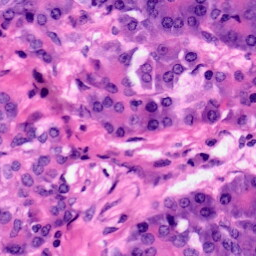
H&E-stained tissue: Pancreatic